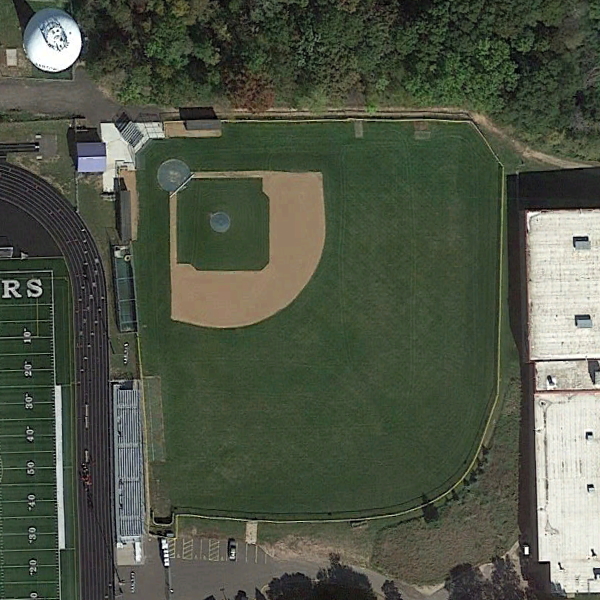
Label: BaseballField